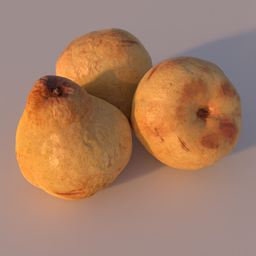
Label: nature